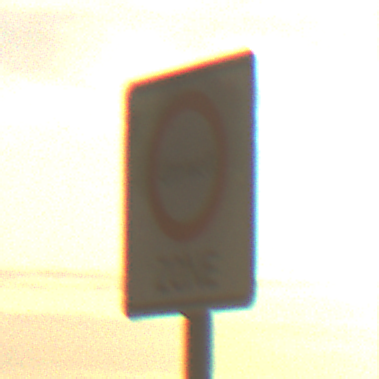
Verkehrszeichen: BeginnUmweltzone
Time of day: SunriseSunset
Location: Outdoor (Nature)
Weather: PartlyCloudy
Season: NotSpecified
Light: Natural